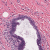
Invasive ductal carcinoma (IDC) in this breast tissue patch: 0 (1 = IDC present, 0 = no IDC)